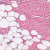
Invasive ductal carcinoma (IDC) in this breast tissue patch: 0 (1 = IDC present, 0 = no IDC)